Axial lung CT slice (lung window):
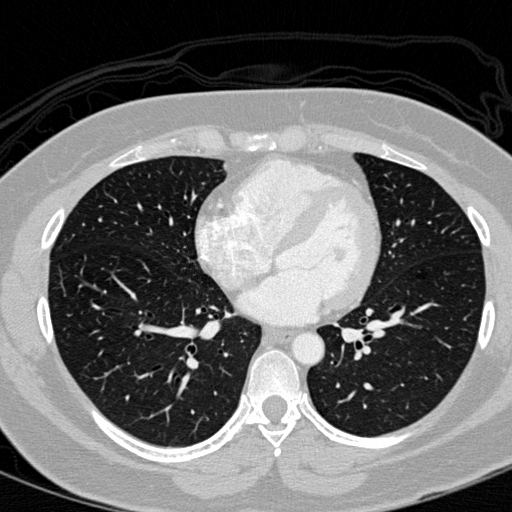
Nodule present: no